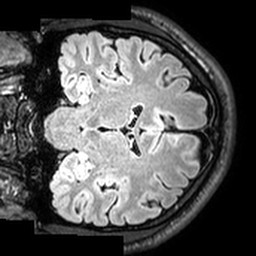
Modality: T2w
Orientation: coronal
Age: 24
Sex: male
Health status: healthy
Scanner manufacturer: philips
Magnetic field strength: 3 T
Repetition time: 5 s
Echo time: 0.2849 s